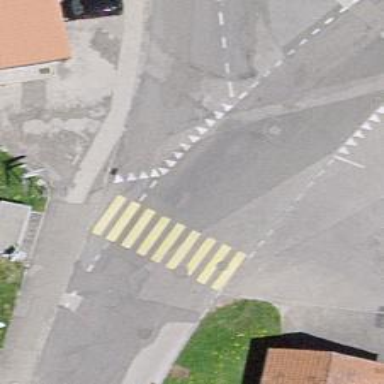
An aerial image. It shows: Marked crossing on the road.